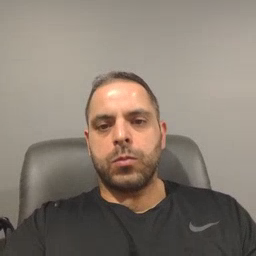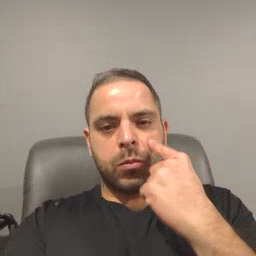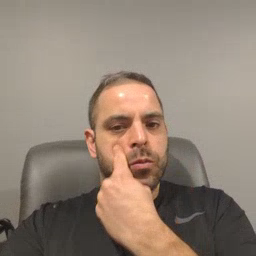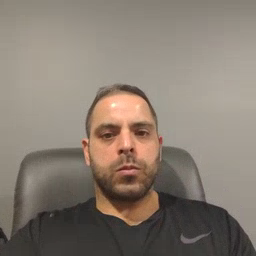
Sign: eye